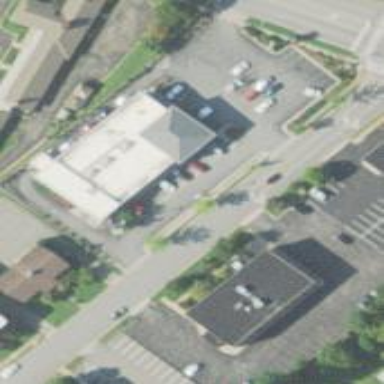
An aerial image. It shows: Pharmacy building providing healthcare services.